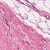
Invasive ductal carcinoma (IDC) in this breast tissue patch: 0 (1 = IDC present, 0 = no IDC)